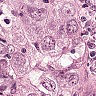
Metastatic tissue present: yes